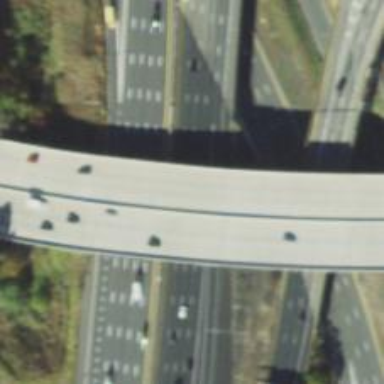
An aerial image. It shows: Urban freeway expressway bridge.